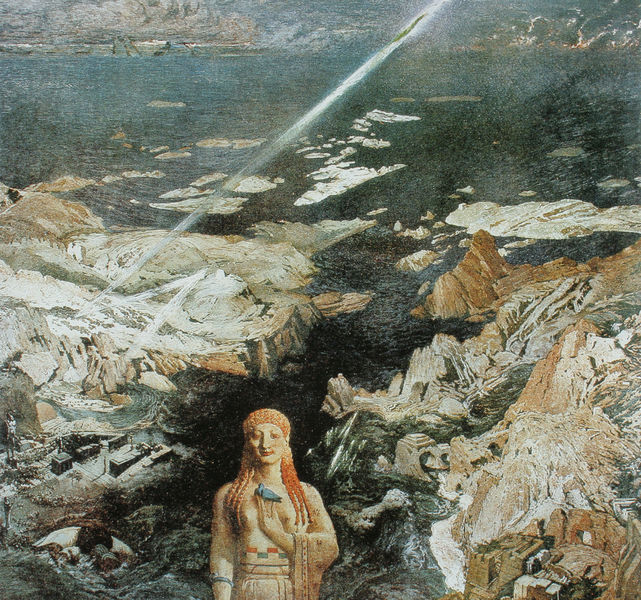
Titel: Terror antiquus
Künstler: Léon Bakst
Standort: St. Petersburg
Institution: Russisches Museum
Schlagwörter: berg, blau, dunkel, felsen, gemälde, gestein, gewitter, hand, himmel, meer, umhang, vogel, wasser, weiß, wolken, gelb, grün, see, stadt, ufer, ausschnitt, braun, frau, grau, haar, hell, hintergrund, kleid, licht, orange, schwarz, symbol, eis, rot, schnee, tuch, muster, stein, taube, bild, horizont, natur, sonne, land, figur, haare, locken, skulptur, statue, perücke, lächeln, zöpfe, berge, fels, gebirge, gletscher, farbe, schlucht, unwetter, zerstörung, halbakt, panorama, ruine, sonnenstrahl, antike, orientalisch, fern, budda, strahl, göttin, kollage, rote haare, blitz, griechisch, griechenland, tempel, athena, archaik, ägypten, hellas, archaisch, horizong, kreta, atlantis, kore, fantasielandschaft, helenistisch, hella, kariatyde, kretisch, schilfmeer